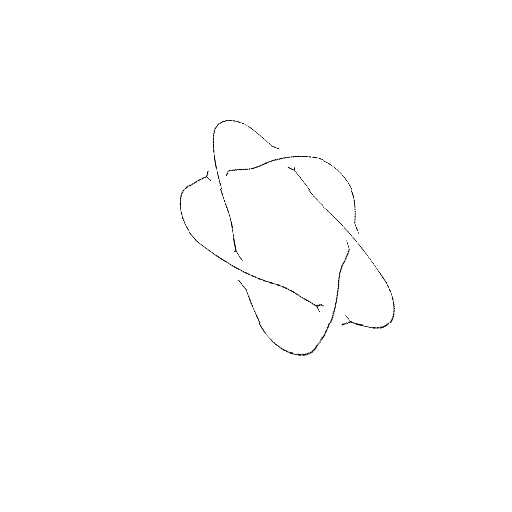
Crossing number: 5